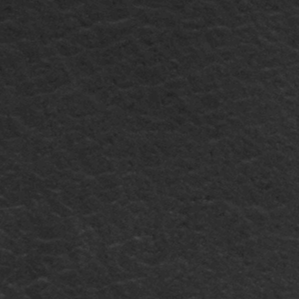
Label: frost